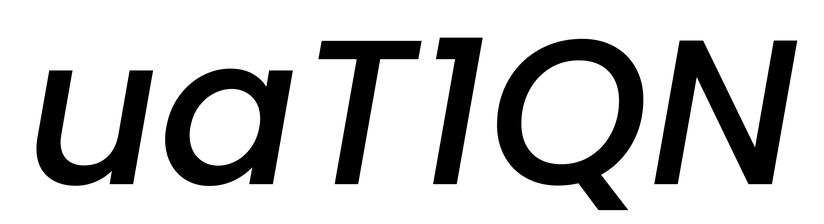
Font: Poppins-MediumItalic